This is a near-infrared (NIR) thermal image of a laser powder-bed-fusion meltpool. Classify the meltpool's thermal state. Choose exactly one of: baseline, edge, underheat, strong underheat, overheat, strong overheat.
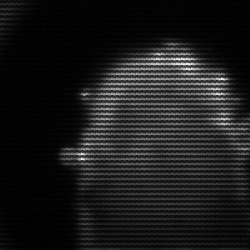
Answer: baseline